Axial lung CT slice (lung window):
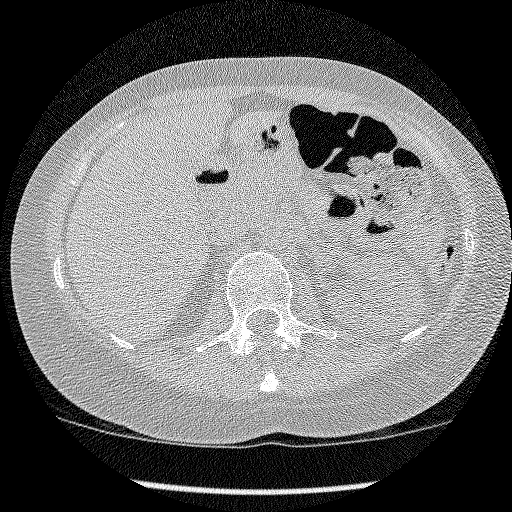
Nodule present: no